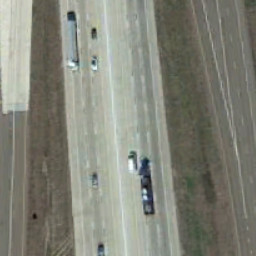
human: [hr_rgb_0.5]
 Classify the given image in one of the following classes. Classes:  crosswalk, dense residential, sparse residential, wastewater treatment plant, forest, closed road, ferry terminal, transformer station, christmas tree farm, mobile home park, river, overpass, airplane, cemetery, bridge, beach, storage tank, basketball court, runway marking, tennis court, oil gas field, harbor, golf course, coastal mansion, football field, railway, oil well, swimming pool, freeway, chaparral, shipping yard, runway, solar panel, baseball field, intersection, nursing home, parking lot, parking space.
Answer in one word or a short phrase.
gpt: freeway